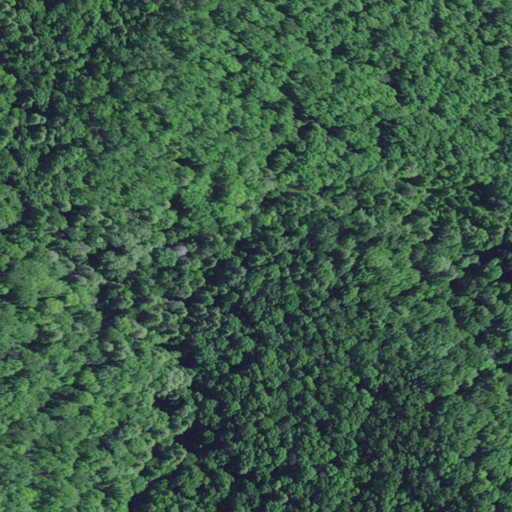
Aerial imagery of valley in Kentucky named Bucklick Hollow containing mixed forest, deciduous forest, and open development